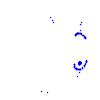
Particle: kaon